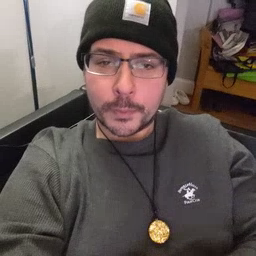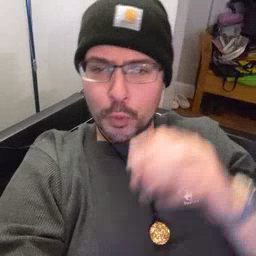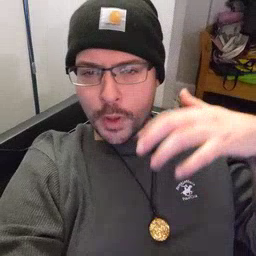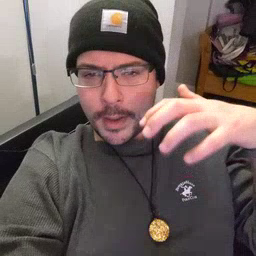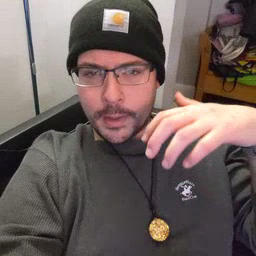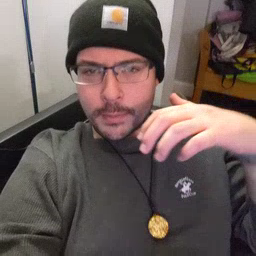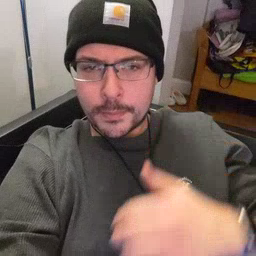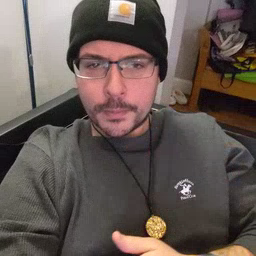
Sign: rain